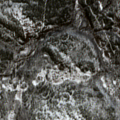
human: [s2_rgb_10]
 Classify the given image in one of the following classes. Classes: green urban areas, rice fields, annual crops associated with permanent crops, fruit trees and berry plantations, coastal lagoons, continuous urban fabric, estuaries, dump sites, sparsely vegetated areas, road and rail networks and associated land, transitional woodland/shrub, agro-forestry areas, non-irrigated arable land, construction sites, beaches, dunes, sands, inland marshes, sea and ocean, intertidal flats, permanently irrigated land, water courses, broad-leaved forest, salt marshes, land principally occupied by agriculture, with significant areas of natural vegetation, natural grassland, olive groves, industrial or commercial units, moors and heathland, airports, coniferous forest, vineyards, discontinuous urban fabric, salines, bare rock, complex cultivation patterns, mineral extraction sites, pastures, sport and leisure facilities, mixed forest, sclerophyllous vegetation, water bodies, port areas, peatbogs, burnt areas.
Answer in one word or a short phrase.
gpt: coniferous forest, mixed forest, transitional woodland/shrub